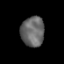
Tissue: prostate
Cell type: T cells
Senescence score: 0.2733
Nuclear area (px): 684
Mean DAPI intensity: 104.148